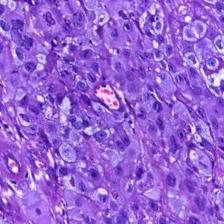
Diagnosis: OSCC